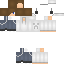
A male skeleton skin with dark skin, wearing brown helmet dressed in a black armor chest and brown pants, featuring a closed mouth.